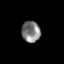
Tissue: prostate
Cell type: Myeloid cells
Senescence score: 0.353
Nuclear area (px): 385
Mean DAPI intensity: 127.421